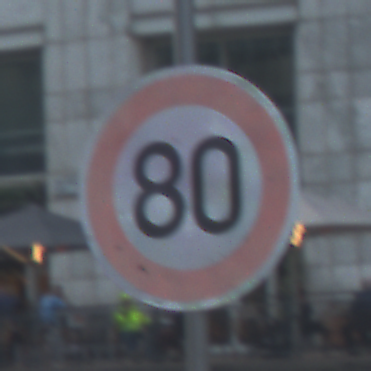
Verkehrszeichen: Geschwindigkeit80
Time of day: MorningAfternoon
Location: Outdoor (Urban)
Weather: PartlyCloudy
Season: NotSpecified
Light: Natural